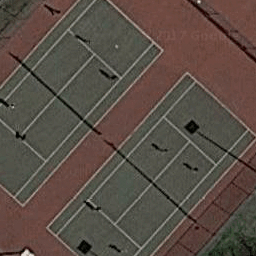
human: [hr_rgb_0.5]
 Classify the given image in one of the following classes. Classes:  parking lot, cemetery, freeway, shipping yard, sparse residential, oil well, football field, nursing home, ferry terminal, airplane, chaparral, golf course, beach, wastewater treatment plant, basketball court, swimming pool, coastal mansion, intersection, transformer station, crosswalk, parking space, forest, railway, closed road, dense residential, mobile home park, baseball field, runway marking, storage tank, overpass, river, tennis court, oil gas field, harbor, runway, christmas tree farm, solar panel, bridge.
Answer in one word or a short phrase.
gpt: tennis court